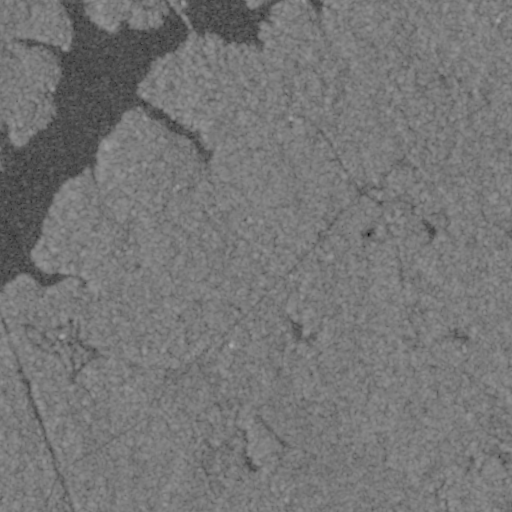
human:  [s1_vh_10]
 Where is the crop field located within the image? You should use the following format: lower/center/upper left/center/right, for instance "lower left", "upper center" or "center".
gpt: The crop field is located in the lower center of the image.
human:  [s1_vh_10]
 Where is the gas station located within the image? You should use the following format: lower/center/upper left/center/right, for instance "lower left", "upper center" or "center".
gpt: The gas station is located in the center right of the image.
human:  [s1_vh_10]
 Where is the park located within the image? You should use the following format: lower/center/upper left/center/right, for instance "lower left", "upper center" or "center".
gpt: The park is located in the lower left of the image.
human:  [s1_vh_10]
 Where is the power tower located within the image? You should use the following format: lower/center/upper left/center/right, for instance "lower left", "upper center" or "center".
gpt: The power tower is located in the lower left of the image.
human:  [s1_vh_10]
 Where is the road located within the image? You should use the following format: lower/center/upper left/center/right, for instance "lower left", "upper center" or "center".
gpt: There is no road in the image.

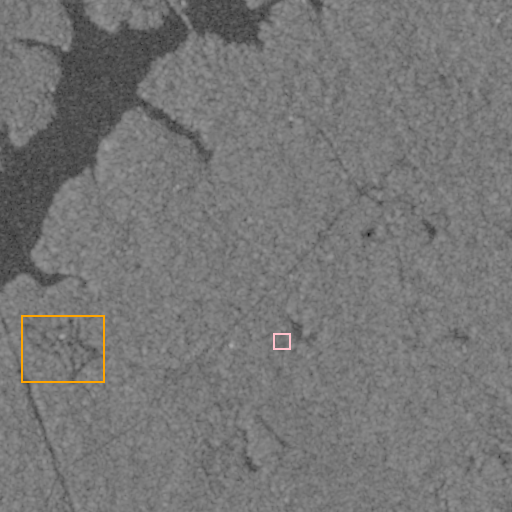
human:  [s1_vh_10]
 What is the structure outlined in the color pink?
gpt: The structure outlined in pink is a crop field.
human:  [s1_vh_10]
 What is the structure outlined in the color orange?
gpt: The structure outlined in orange is a park.
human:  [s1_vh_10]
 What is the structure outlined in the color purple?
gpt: There is no purple outline.